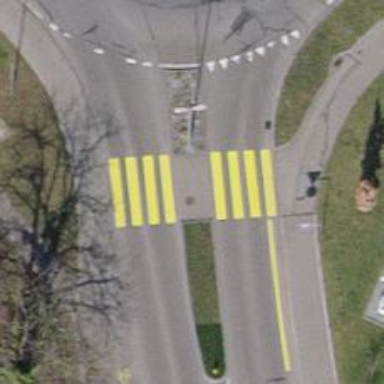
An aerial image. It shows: Marked zebra crossing with island in the middle.